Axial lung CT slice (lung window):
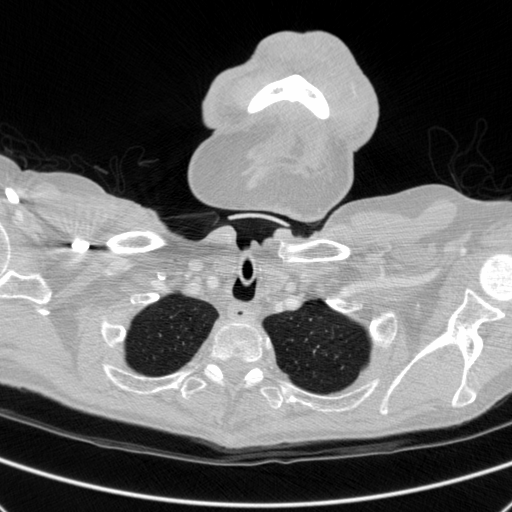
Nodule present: no